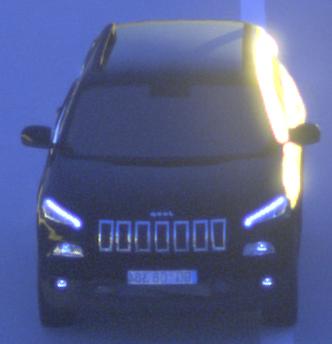
Make: Jeep
Model: Cherokee 3.2 V6 Pentastar
Detailed model: Cherokee (KL)
Model produced from: 2014/07
Model produced until: 2015/07
Doors: 5
Color: black
Road condition: dry road
Daytime: sunrise or sunset
Contrast: high contrast